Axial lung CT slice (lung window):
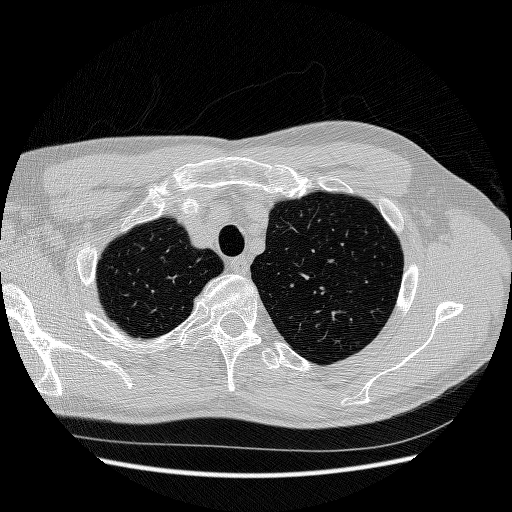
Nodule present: no